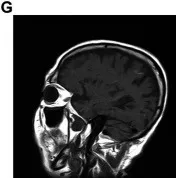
(A-G) No legions showed in striatum from Brain T1-weighted image sagittal images.
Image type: radiology (mri)